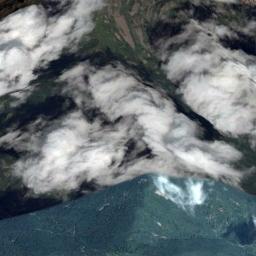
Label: cloud